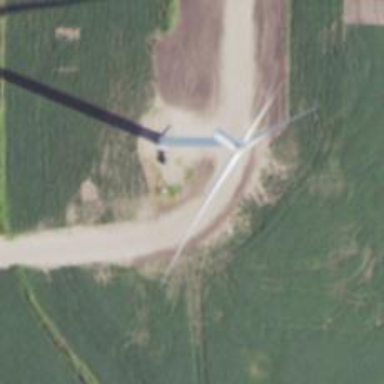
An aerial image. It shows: Wind generator powered by horizontal-axis wind turbine.